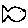
Label: fish